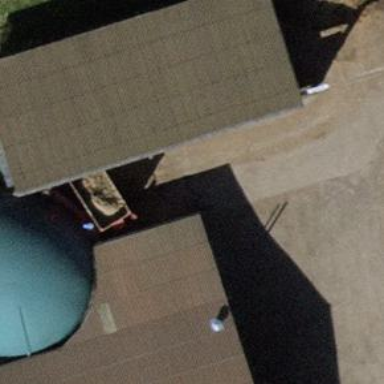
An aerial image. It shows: View of roof of building.